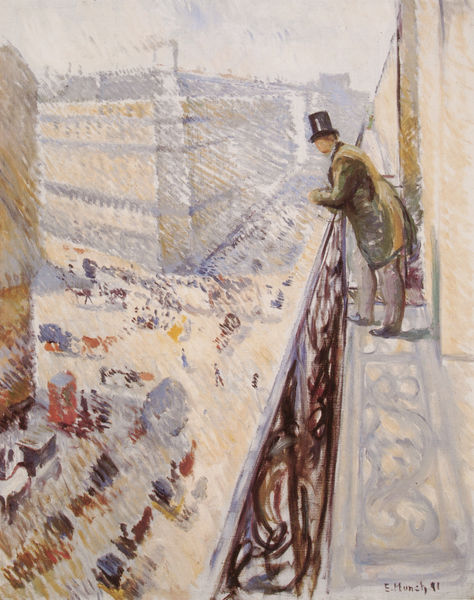
Titel: Rue Lafayette
Künstler: Edvard Munch
Standort: Oslo
Institution: Nasjonalgalleriet
Schlagwörter: blau, fuß, gemälde, himmel, mann, schatten, weiß, wolken, gelb, impressionismus, landschaft, menschen, ocker, stadt, bewegung, braun, bunt, fenster, frankreich, fussgänger, grau, hell, hintergrund, hut, kreide, licht, orange, paris, pastell, profil, schwarz, skizze, strasse, szene, zeichnung, blick, dach, rot, schal, wolke, beige, malerei, ornament, zylinder, hose, stehen, bild, schauen, signatur, öl, häuser, brüstung, gitter, sonne, mantel, pose, zilinder, rosa, voyeur, kamin, kamine, pferd, pferde, schornstein, aussicht, balkon, farbig, sommer, ecke, umrisse, fassaden, passanten, perspektive, beobachten, schuhe, mittag, dächer, allee, farbe, droschke, fuhrwerke, kutsche, kutschen, platz, treiben, vogelperspektive, figuren, wagen, beobachter, monet, pastellfarben, geländer, tiefe, warten, betrachter, unscharf, grosstadt, stadtansicht, eckhaus, gehsteig, munch, kreuzung, straßenszene, litfasssäule, entwurf, edvard munch, verschwommen, verwischt, verkehr, grautöne, schattenfiguren, autos, fahrzeug, fahrzeuge, strassenecke, mietshaus, boulevard, eisengitter, entwurfzeichnung, zylinderhut, coloriert, gestrichelt, hochhaus, großstadt, hochhäuser, zilynder, balkongeländer, hinab, manter, lenken, baökon, fuhrwerhe, schaut runter, telefonhäuschen, zylynder